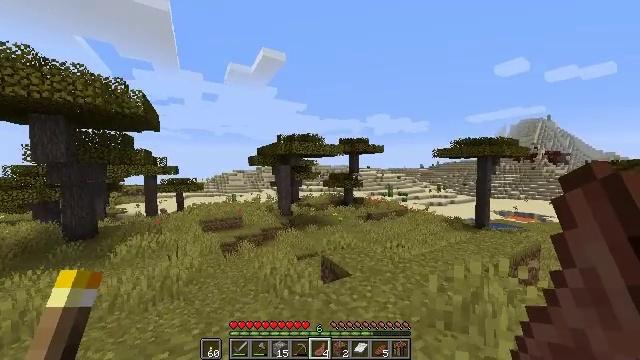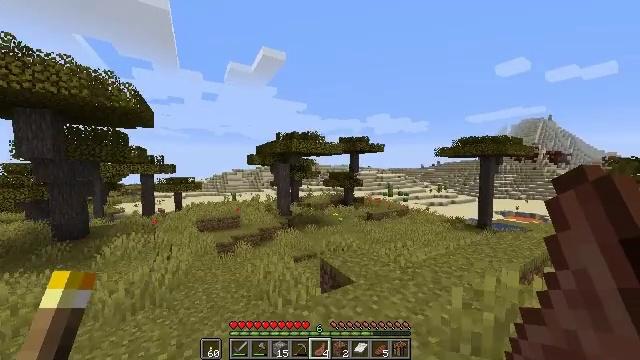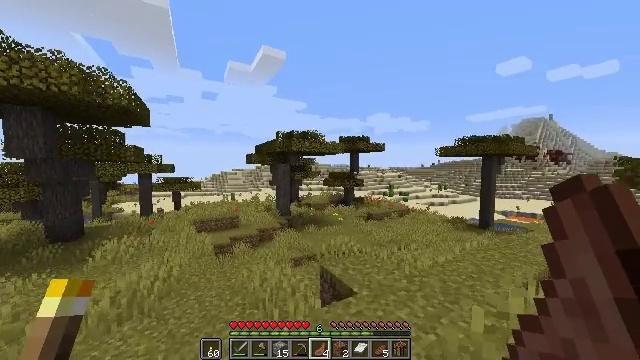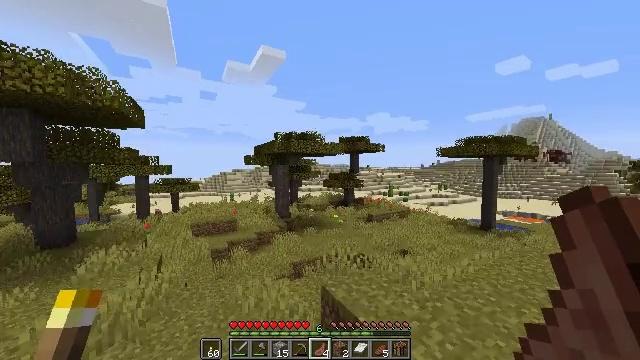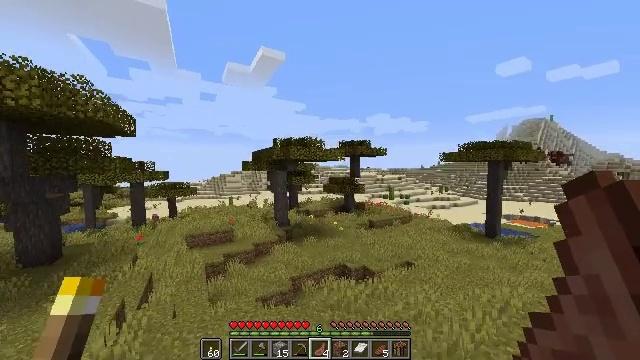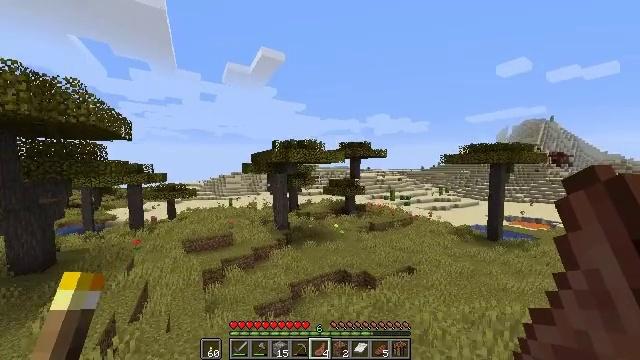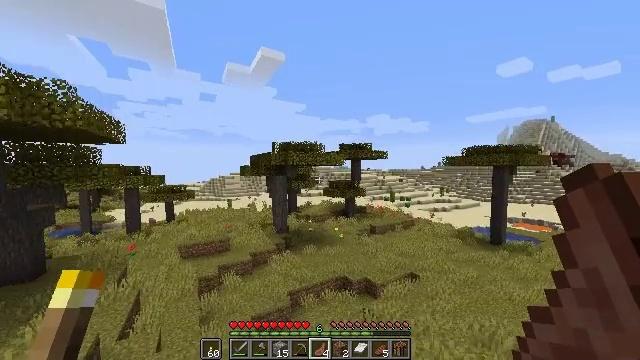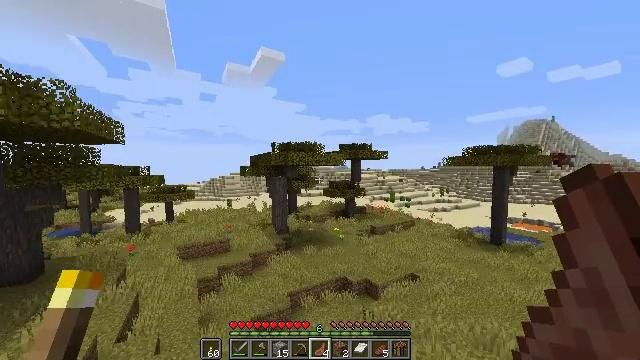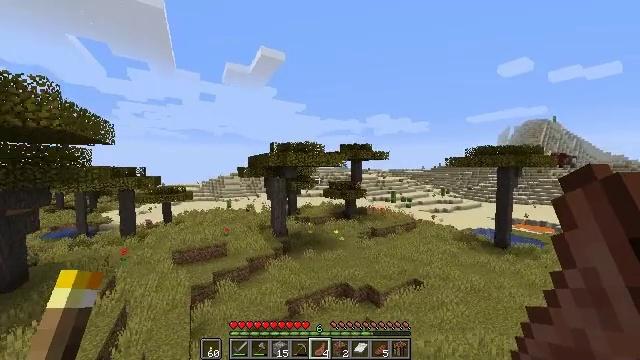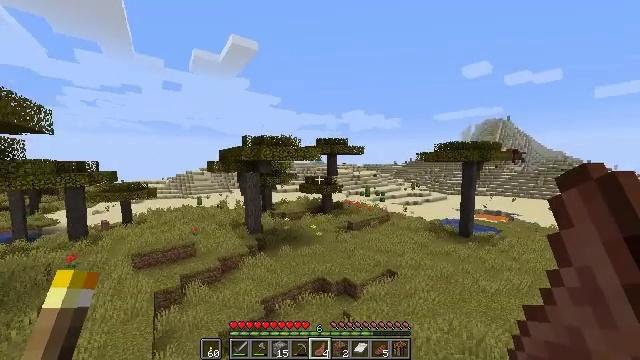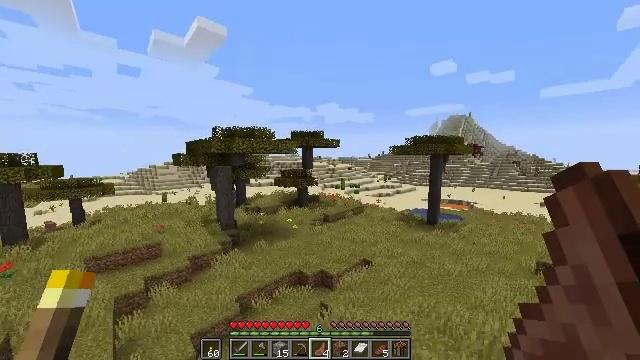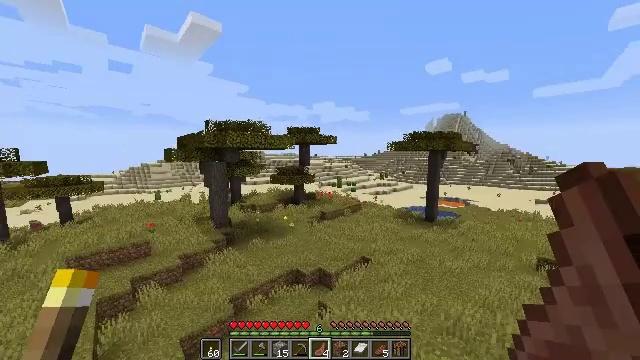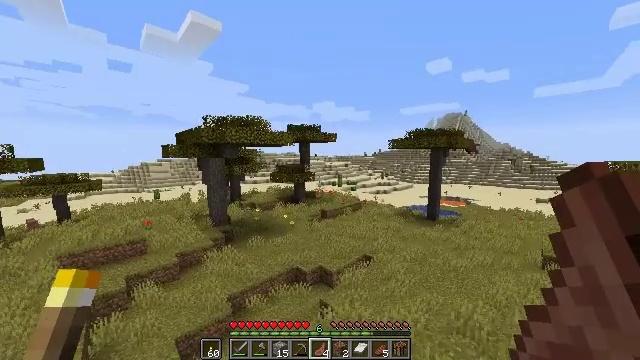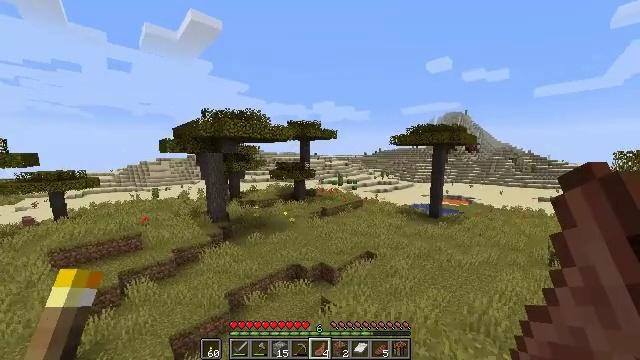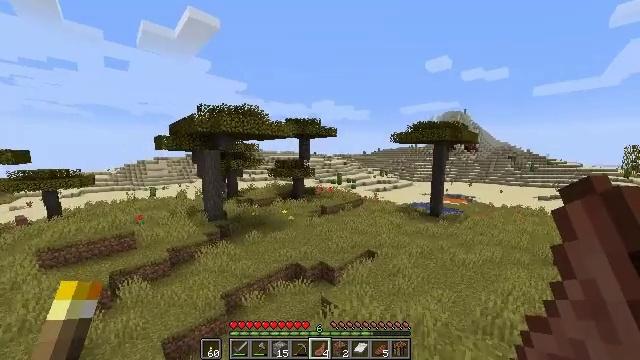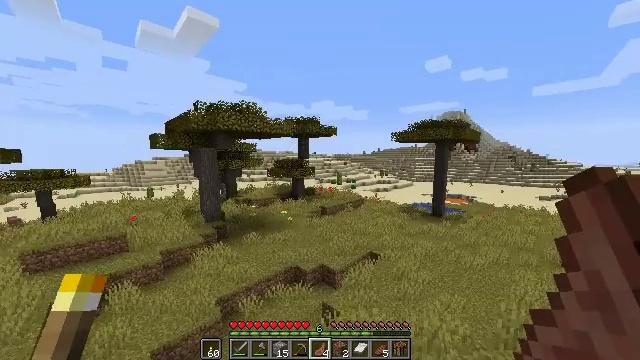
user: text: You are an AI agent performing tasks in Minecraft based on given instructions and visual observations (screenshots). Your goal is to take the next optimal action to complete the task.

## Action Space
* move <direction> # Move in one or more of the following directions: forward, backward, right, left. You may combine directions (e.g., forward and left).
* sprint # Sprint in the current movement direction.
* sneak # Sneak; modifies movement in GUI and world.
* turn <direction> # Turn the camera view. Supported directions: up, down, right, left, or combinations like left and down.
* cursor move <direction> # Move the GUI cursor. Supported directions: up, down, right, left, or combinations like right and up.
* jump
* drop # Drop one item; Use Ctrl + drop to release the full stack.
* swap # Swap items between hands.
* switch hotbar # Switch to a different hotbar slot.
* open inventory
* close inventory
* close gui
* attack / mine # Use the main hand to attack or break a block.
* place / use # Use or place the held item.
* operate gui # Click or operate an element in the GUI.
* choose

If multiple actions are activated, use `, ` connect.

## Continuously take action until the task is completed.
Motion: motion action
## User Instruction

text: Kill the rabbit.
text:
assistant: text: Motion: move forward, sprint, jump
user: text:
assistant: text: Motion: move forward, sprint, jump
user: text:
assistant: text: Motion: move forward, sprint, jump
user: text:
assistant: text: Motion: move forward, sprint, jump
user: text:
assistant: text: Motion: move forward, sprint, jump
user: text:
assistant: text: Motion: move forward, sprint, jump
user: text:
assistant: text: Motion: move forward, sprint, jump
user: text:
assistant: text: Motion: move forward, sprint, jump
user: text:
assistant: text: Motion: move forward, sprint, turn right and down
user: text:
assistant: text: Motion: move forward, sprint, turn right and down
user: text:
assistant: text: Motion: move forward, sprint, turn right
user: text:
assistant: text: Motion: move forward, sprint
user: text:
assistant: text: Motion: move forward, sprint
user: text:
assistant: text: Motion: move forward, sprint
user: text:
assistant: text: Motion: move forward, sprint
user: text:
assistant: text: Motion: move forward, sprint
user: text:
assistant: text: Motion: move forward, sprint
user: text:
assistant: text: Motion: move forward, sprint
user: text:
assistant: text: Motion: move forward, sprint
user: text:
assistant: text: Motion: move forward, sprint
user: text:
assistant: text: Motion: move forward, sprint, turn right
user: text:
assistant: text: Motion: move forward, sprint, turn right
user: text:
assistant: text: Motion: move forward, sprint
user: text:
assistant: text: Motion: move forward, sprint
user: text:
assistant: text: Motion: move forward, sprint
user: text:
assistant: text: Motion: move forward, sprint
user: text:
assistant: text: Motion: move forward, sprint
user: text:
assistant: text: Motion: move forward, sprint
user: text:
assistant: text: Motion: move forward, sprint
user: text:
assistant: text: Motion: move forward, sprint